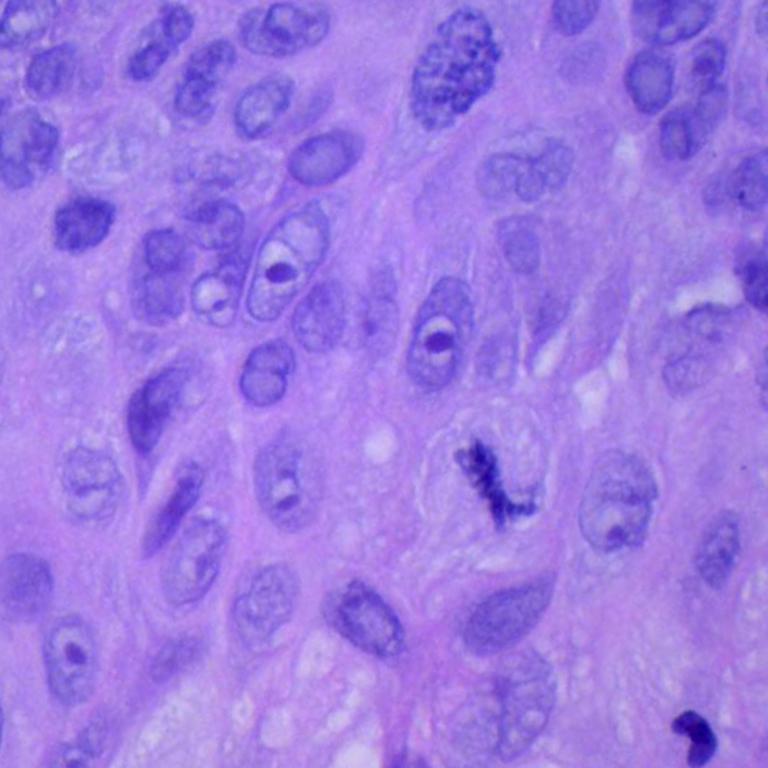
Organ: lung
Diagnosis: squamous carcinomas